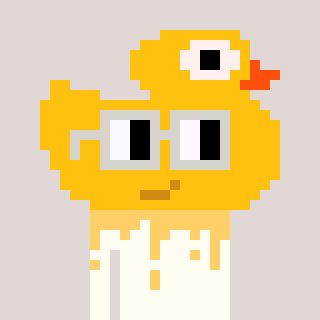
a pixel art character with square light gray glasses, a ducky-shaped head and a grayscale-colored body on a warm background